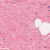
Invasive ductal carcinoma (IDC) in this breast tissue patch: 0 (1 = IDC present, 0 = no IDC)